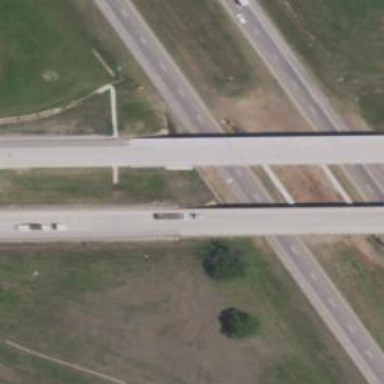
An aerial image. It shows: Trunk highway with expressway features.